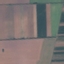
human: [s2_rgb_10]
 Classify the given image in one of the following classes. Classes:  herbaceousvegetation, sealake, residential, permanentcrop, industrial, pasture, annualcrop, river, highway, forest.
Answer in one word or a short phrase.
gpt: AnnualCrop